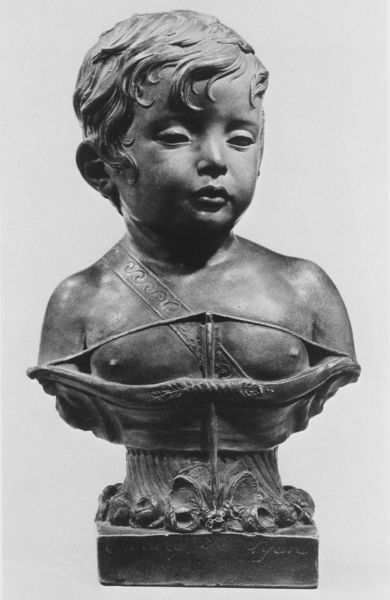
Titel: Büste eines Knaben als Amor
Künstler: Joseph Chinard
Institution: New York, The Metropolitan Museum of  Art
Schlagwörter: nackt, brust, haar, mund, nase, ohr, ornament, augen, band, sockel, stein, portrait, haare, kind, lippen, locken, schulter, schultern, zart, skulptur, statue, vase, bogen, klein, büste, dekor, ornamente, metall, bronze, plastik, podest, junge, lider, fotografie, knabe, lockig, statuette, kurz, antik, armbrust, pfeil, sohn, statur, warzen, porträtbüste, mnd, mit nackter brust, ein kleines kind